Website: crate-barrel
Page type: customer-info-address
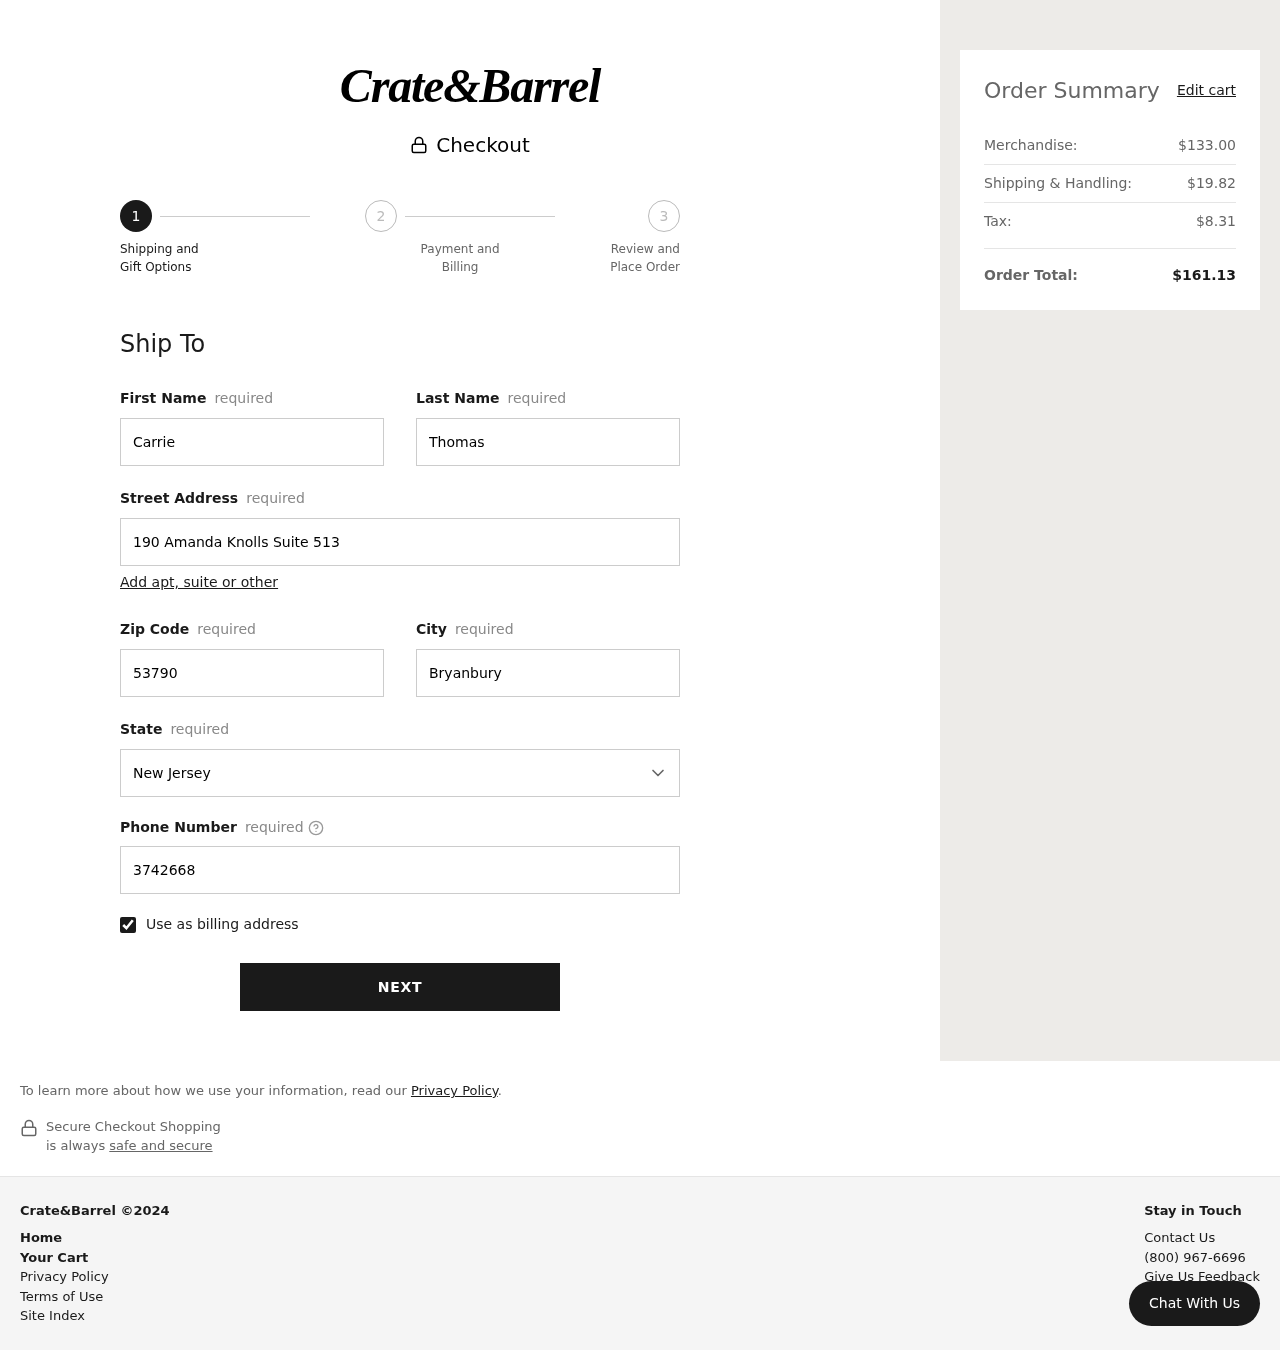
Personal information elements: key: PII_CITY
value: Bryanbury
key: PII_FIRSTNAME
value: Carrie
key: PII_LASTNAME
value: Thomas
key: PII_PHONE
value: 3742668705
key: PII_POSTCODE
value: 53790
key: PII_STATE
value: New Jersey
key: PII_STREET
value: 190 Amanda Knolls Suite 513
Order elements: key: ORDER_SUBTOTAL
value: $133.00
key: ORDER_SHIPPING_COST
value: $19.82
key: ORDER_TAX
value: $8.31
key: ORDER_TOTAL
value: $161.13